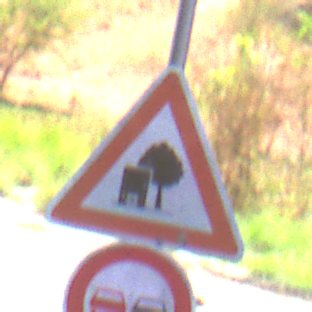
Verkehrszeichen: UnzureichendesLichtraumprofil
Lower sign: Ueberholverbot
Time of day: Midday
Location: Roofed (Underpass)
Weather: Clear
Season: NotSpecified
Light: Natural